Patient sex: M
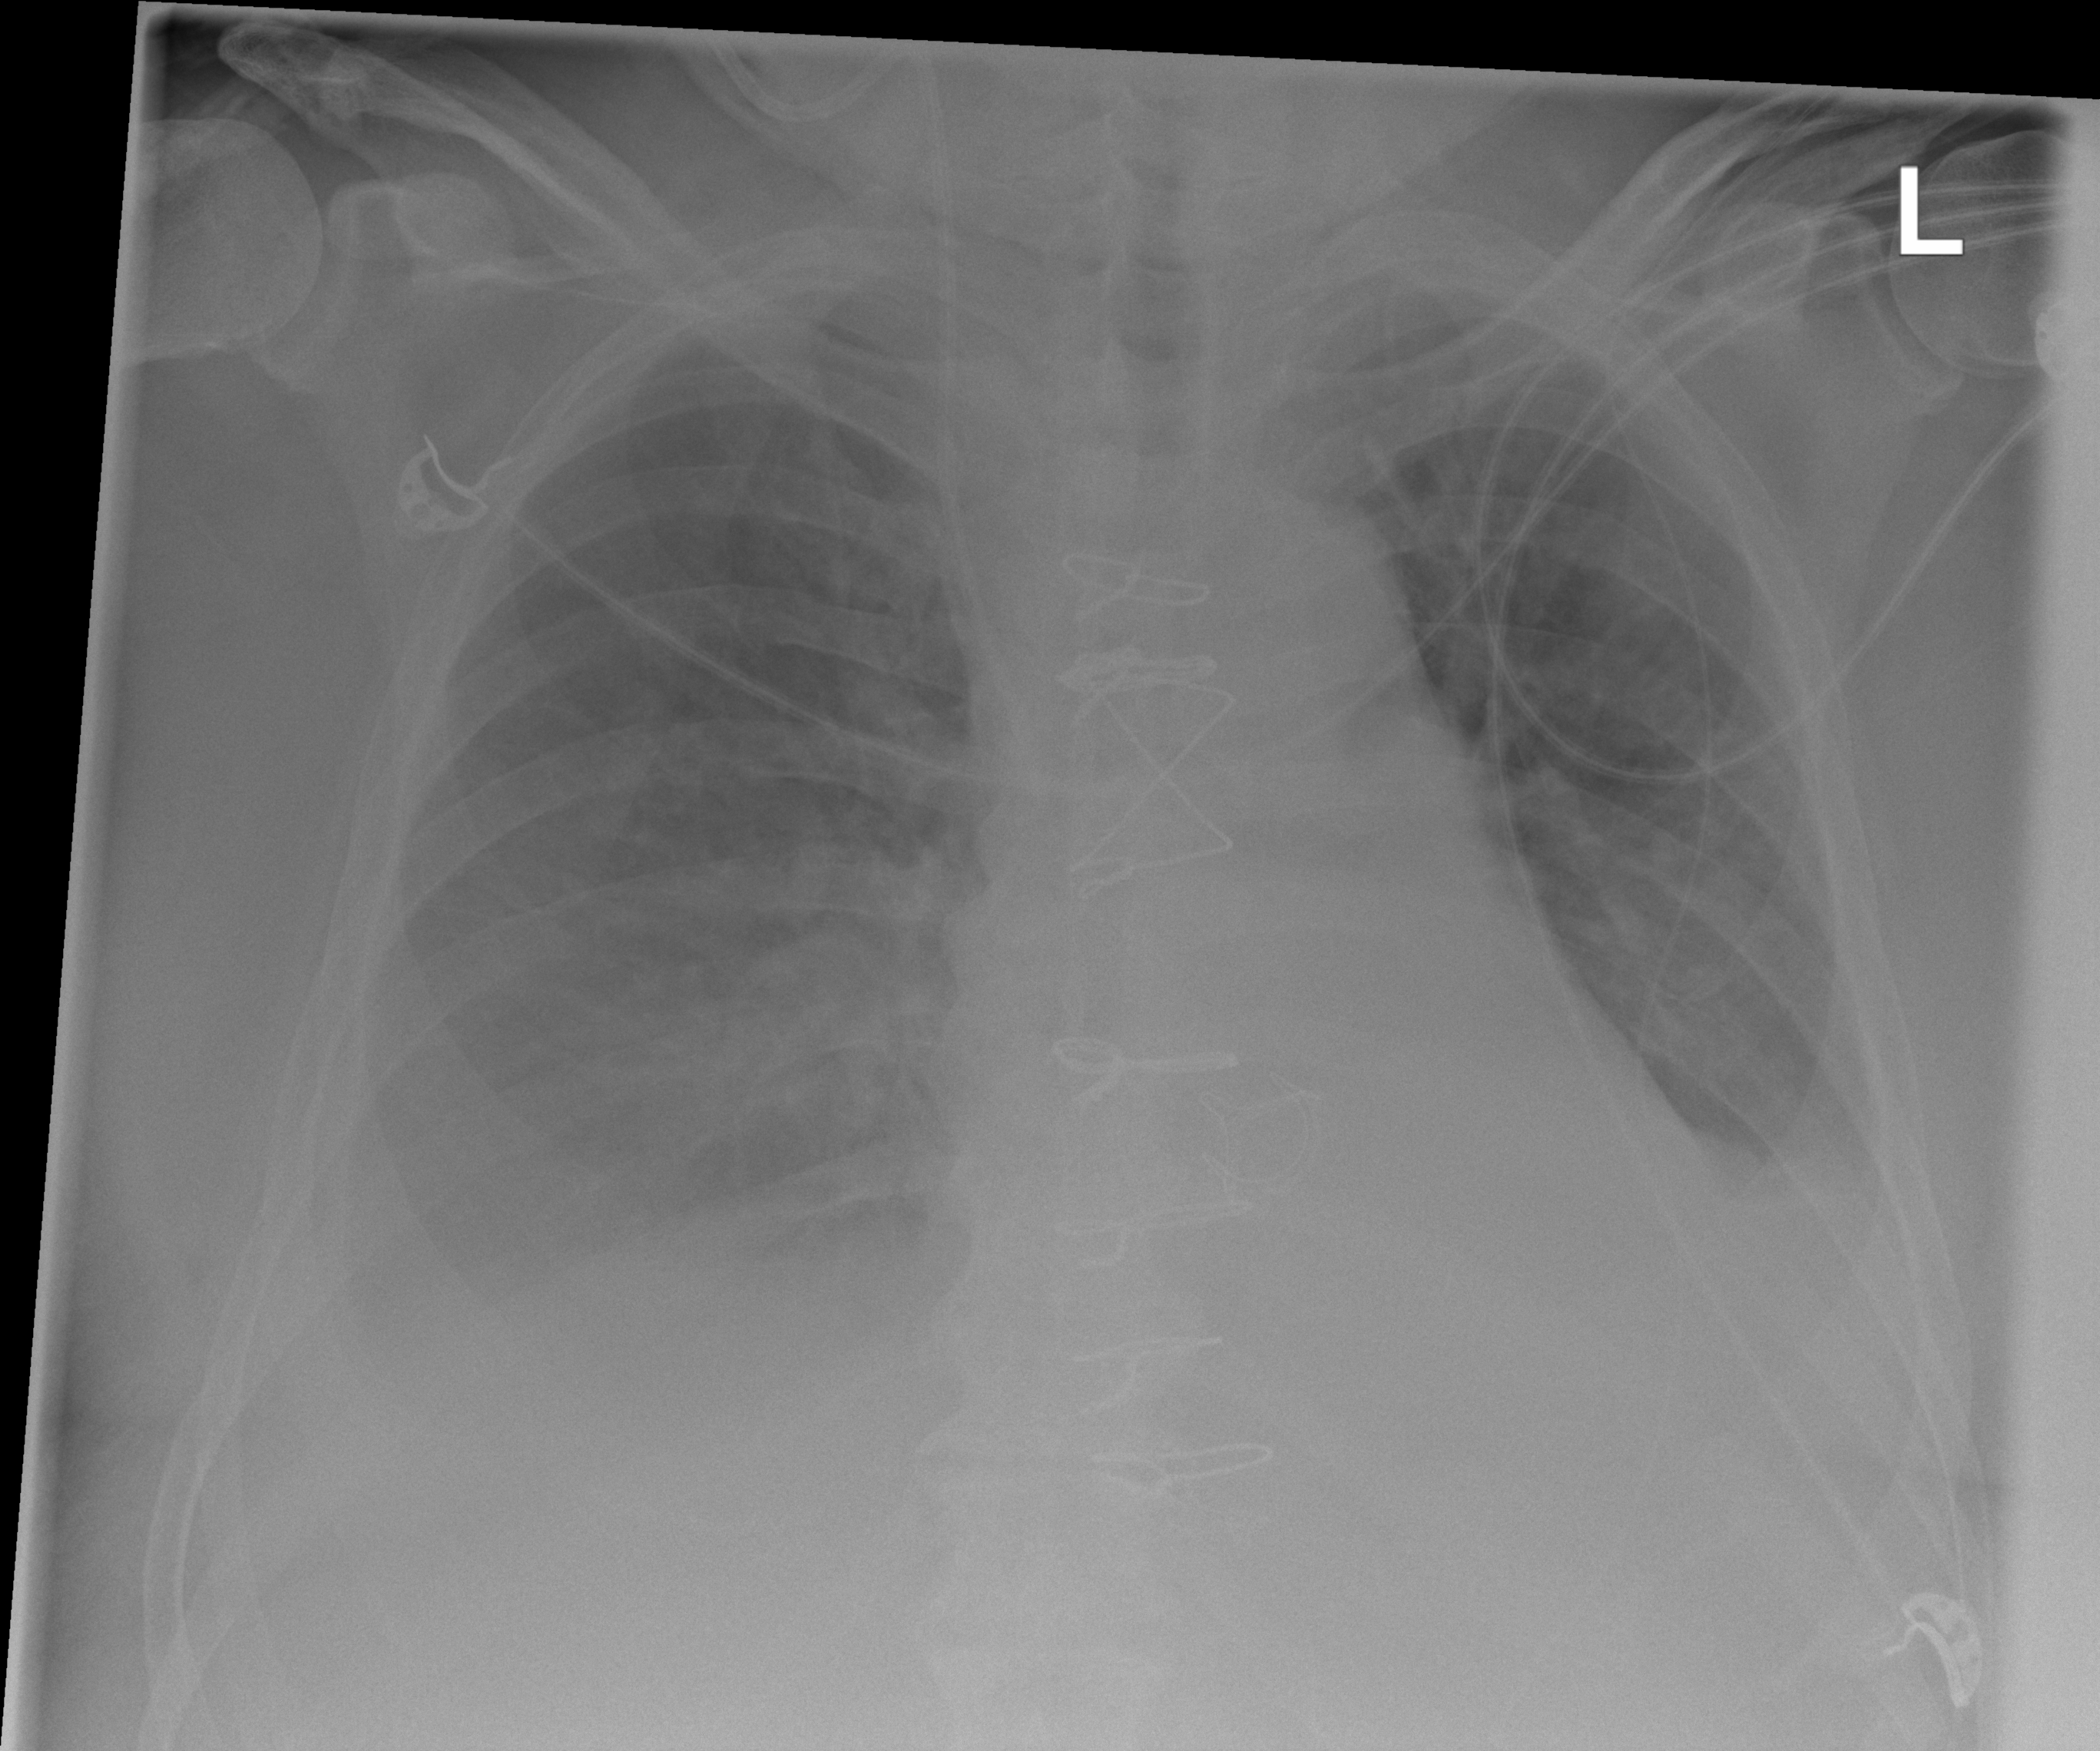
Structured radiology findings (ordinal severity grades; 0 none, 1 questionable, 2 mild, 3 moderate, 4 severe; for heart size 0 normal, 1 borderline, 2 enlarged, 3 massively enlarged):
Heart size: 2
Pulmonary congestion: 2
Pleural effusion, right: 2
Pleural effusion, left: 2
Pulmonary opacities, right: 2
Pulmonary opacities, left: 2
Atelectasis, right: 2
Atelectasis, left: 2